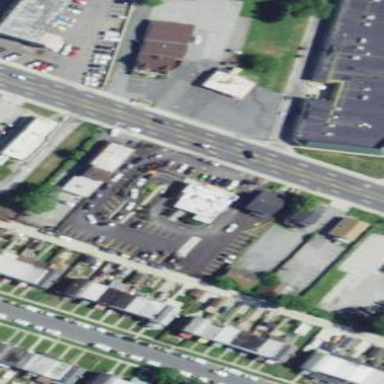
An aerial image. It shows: Retail area.